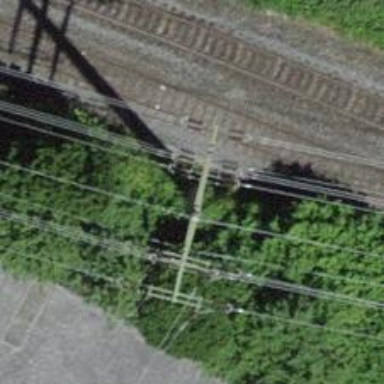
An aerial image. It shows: Power line is depicted.